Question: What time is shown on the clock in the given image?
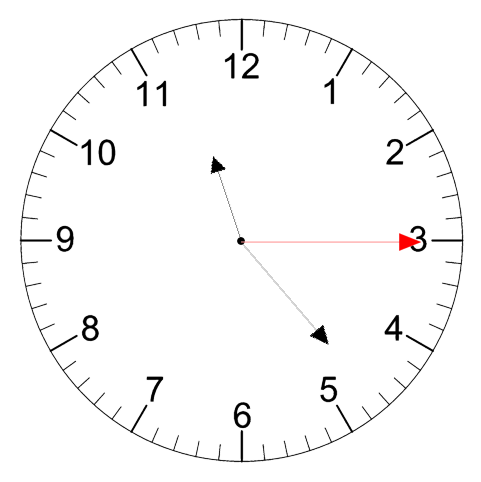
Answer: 11:23:15